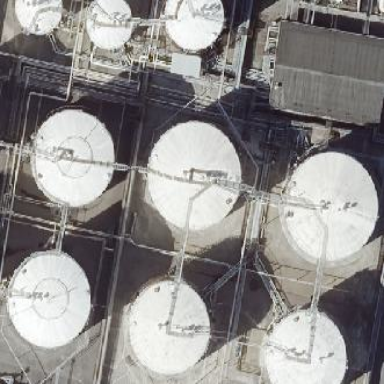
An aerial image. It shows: Storage tank created as man-made structure.